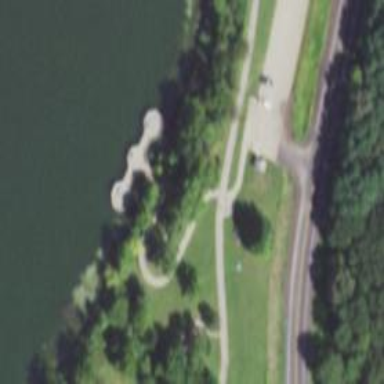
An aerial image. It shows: Jetty along the waterway.